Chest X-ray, AP view. Patient: 68 years old, sex F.
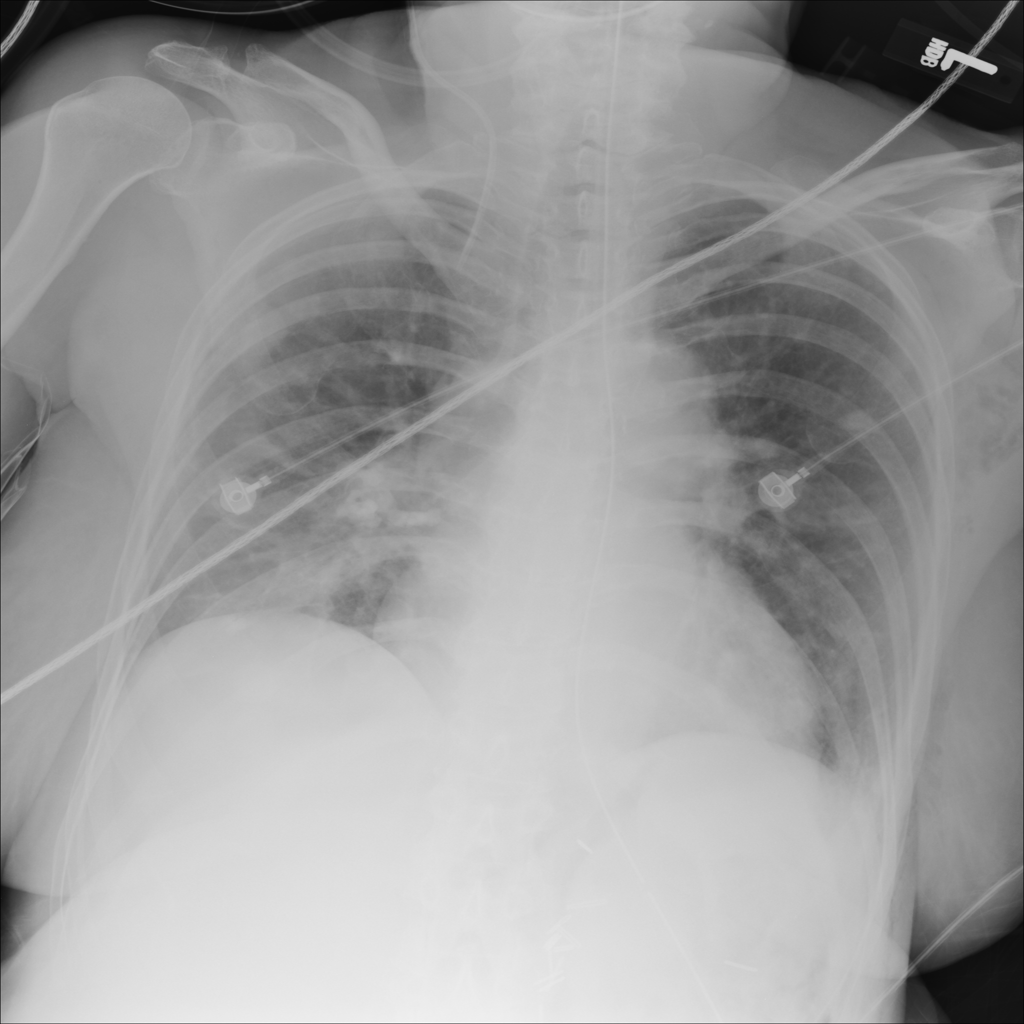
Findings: Atelectasis, Infiltration